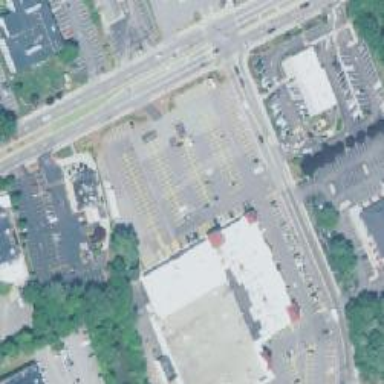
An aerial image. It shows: Retail area.